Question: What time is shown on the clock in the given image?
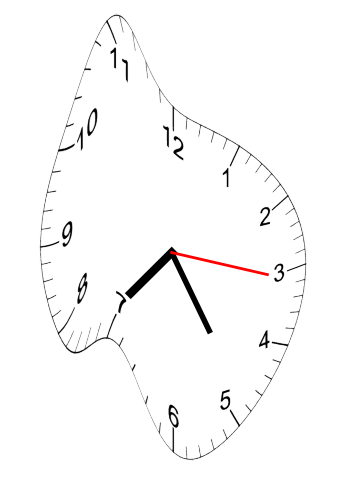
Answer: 07:24:16